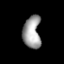
Tissue: lung
Cell type: Fibroblasts
Senescence score: 0.5806
Nuclear area (px): 561
Mean DAPI intensity: 157.617